Brain MRI, t1w sequence, axial 2D slice.
Patient: age 33, sex F, weight 95 kg, height 1.95 m
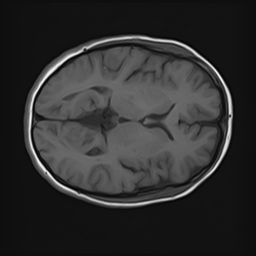